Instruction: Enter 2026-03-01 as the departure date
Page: home
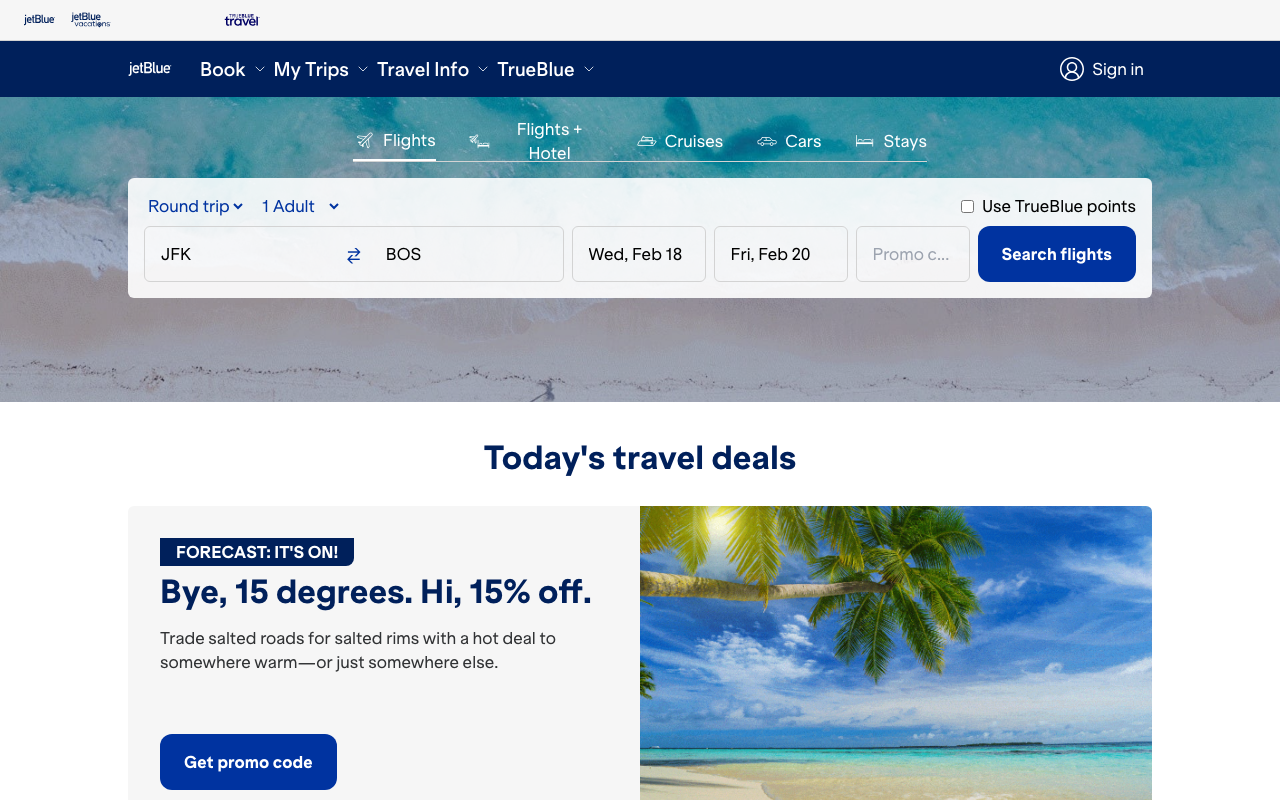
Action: type